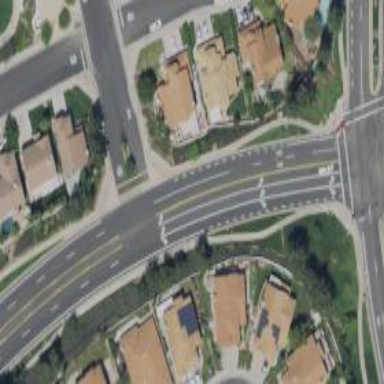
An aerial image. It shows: Footway crossing.